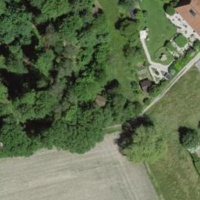
EUNIS habitat code: 55
Species observed at this site:
Certhia brachydactyla
Corvus corone
Turdus philomelos
Dendrocopos major
Buteo buteo
Sylvia atricapilla
Spinus spinus
Poecile palustris
Phylloscopus collybita
Dendrocoptes medius
Erithacus rubecula
Pica pica
Certhia familiaris
Sitta europaea
Garrulus glandarius
Falco tinnunculus
Ficedula hypoleuca
Periparus ater
Cyanistes caeruleus
Lophophanes cristatus
Anas platyrhynchos
Troglodytes troglodytes
Pyrrhula pyrrhula
Fringilla coelebs
Passer domesticus
Regulus ignicapilla
Streptopelia turtur
Carduelis carduelis
Turdus merula
Columba palumbus
Parus major
Hirundo rustica
Milvus migrans
Milvus milvus
Regulus regulus
Ciconia ciconia
Delichon urbicum